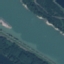
Land use / land cover: River